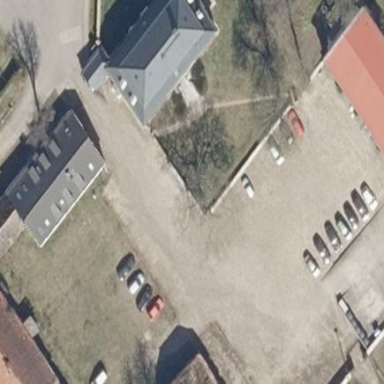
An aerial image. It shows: Parking area with surface.